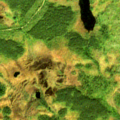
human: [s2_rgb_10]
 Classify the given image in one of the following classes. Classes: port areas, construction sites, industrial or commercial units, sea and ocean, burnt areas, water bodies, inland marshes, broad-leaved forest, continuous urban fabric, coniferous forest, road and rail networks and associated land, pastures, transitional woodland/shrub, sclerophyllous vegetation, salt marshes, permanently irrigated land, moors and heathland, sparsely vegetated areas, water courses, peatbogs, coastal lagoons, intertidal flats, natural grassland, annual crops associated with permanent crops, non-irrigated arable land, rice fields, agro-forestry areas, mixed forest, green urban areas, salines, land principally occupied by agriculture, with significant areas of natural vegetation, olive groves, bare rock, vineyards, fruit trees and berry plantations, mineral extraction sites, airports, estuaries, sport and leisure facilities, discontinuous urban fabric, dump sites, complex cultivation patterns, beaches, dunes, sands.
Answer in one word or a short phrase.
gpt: coniferous forest, transitional woodland/shrub, peatbogs